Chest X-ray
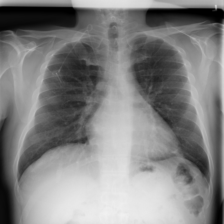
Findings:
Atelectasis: negative
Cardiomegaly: negative
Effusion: negative
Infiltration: negative
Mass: negative
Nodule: negative
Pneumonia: negative
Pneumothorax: negative
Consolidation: negative
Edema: negative
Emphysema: negative
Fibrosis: negative
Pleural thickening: negative
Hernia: negative